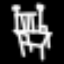
Label: chair